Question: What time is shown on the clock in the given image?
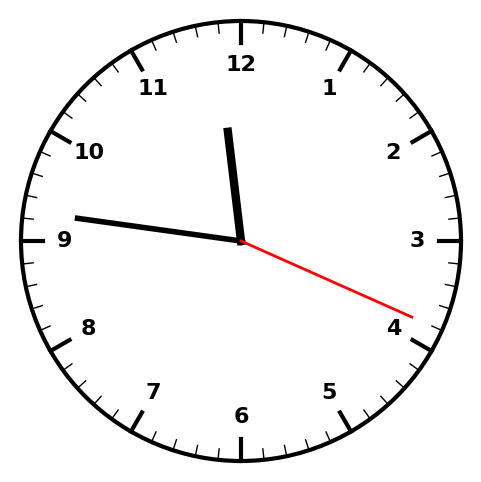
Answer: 11:46:19